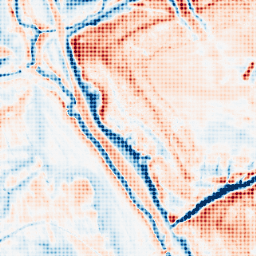
Category: classical
Decomposition family: uniform
Decomposition parameters: size: 20
Upsampling method: sinc_blackman
Upsampling parameters: scale: 4
kernel_size: 4
Upsampling scale: 4